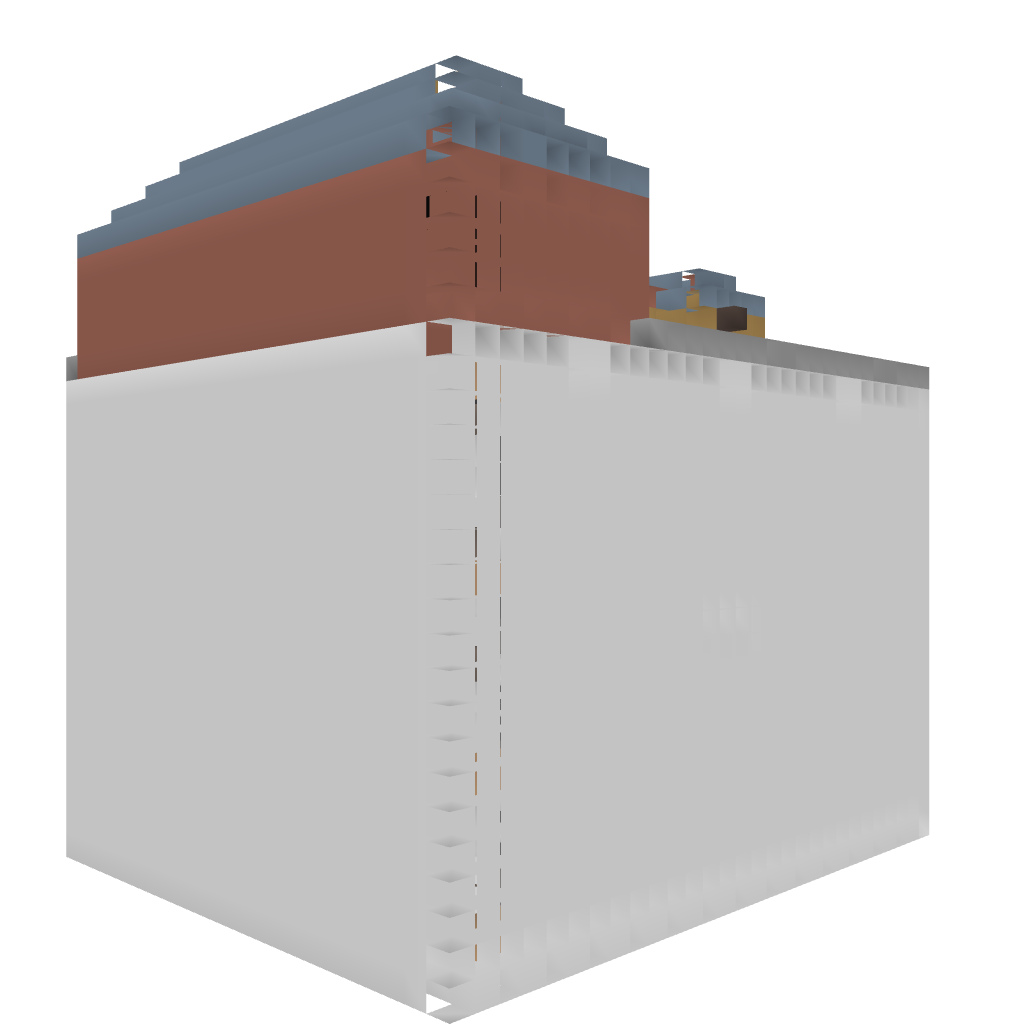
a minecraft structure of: Auto Animal Slaughter